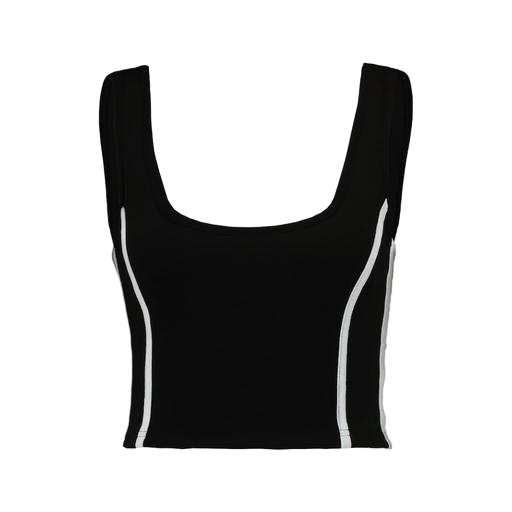
black white scoop neck crop top, black scoop neck crop top, black lexi contrast binding ribbed crop, white background